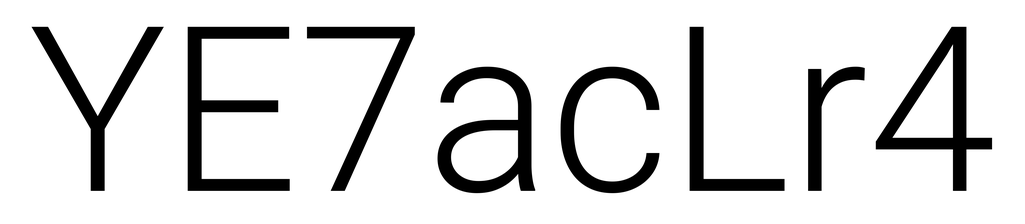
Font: Roboto_Light